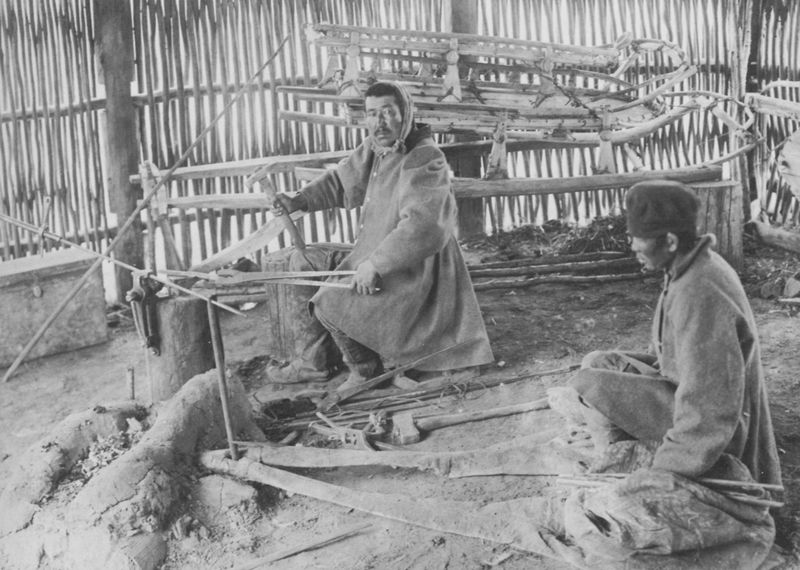
Titel: Schmiede bei der Arbeit
Künstler: Russischer Photograph
Standort: New York (New York)
Institution: American Museum of Natural History
Schlagwörter: mann, weiß, grau, holz, köpfe, männer, schwarz, zaun, bart, mütze, hände, pfähle, hütte, mantel, arbeit, sack, schuppen, lehm, metall, bretter, foto, fotografie, flechten, eisen, asien, handwerker, säge, werkstatt, werkzeug, axt, hammer, schlitten, arbeitsplatz, beil, schmied, schmiede, mongolei, mongolen, balg, blasebalg, hundeschlitten, eskimos, grönland, jundeschlitten, schlittenbau, schlittenbauer, werkzeu